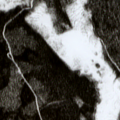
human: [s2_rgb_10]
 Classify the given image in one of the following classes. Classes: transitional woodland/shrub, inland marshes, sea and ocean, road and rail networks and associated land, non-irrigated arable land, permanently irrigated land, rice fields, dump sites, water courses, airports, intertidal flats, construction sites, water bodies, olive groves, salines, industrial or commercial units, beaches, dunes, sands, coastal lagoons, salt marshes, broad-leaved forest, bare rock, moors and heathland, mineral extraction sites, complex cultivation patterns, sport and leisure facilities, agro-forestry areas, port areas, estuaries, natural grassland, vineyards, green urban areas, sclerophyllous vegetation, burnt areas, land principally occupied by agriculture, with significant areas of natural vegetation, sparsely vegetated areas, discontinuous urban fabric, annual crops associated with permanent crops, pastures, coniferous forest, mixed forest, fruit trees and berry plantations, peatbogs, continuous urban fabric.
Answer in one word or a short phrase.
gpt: coniferous forest, mixed forest, peatbogs